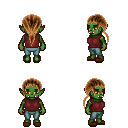
a pixel art fantasy rpg character, female body template, orc, green skin, maroon sleeveless shirt, teal pants, brown ponytail hairstyle, brown slippers, four views (front, back, left, right), 2x2 character sprite sheet, small pixel art, hard edges, no anti-aliasing